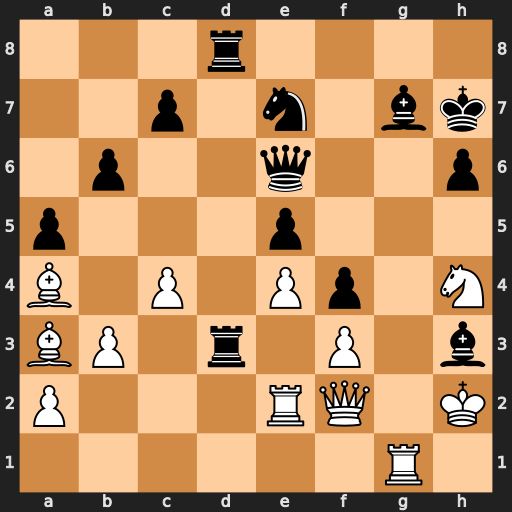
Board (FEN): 3r4/2p1n1bk/1p2q2p/p3p3/B1P1Pp1N/BP1r1P1b/P3RQ1K/6R1
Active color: w
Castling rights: -
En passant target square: -
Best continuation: Bxe7 Qxe7 Kxh3 Bf6 Qg2